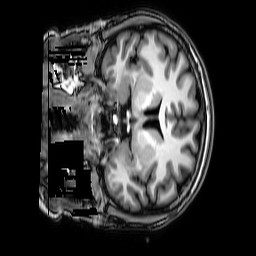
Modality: T1w
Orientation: coronal
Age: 22
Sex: female
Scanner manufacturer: philips
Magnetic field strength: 3 T
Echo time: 0.0038 s